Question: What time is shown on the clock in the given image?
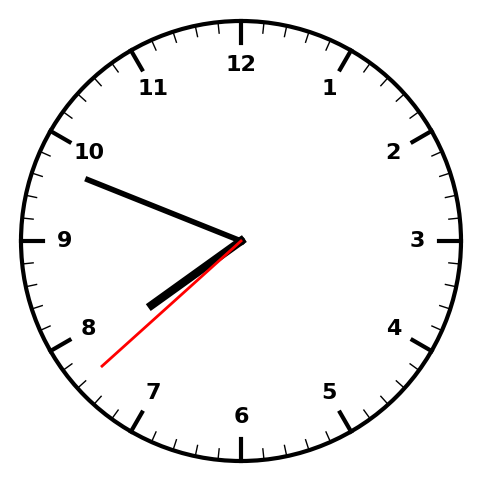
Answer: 07:48:38